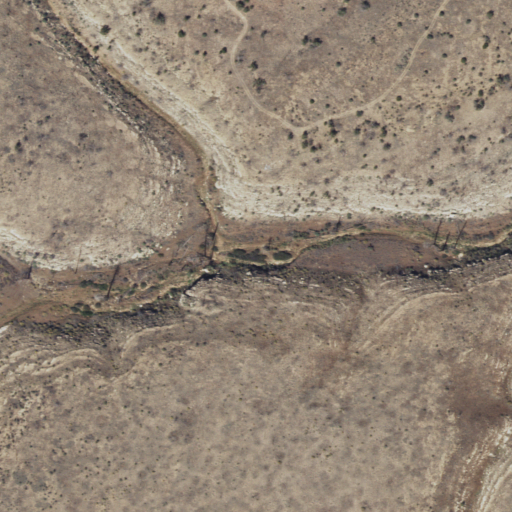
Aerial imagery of valley in Arizona named Cabin Draw containing evergreen forest, shrub, and grassland